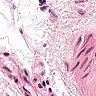
Metastatic tissue present: no